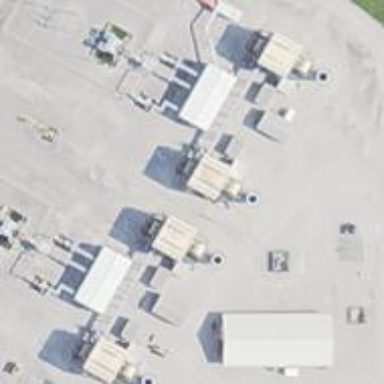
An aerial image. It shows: Gas turbine power generator.